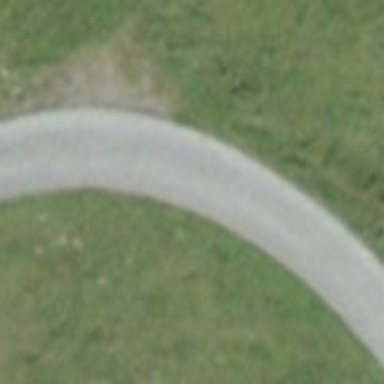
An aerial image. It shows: Unclassified road with asphalt surface.